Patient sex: M
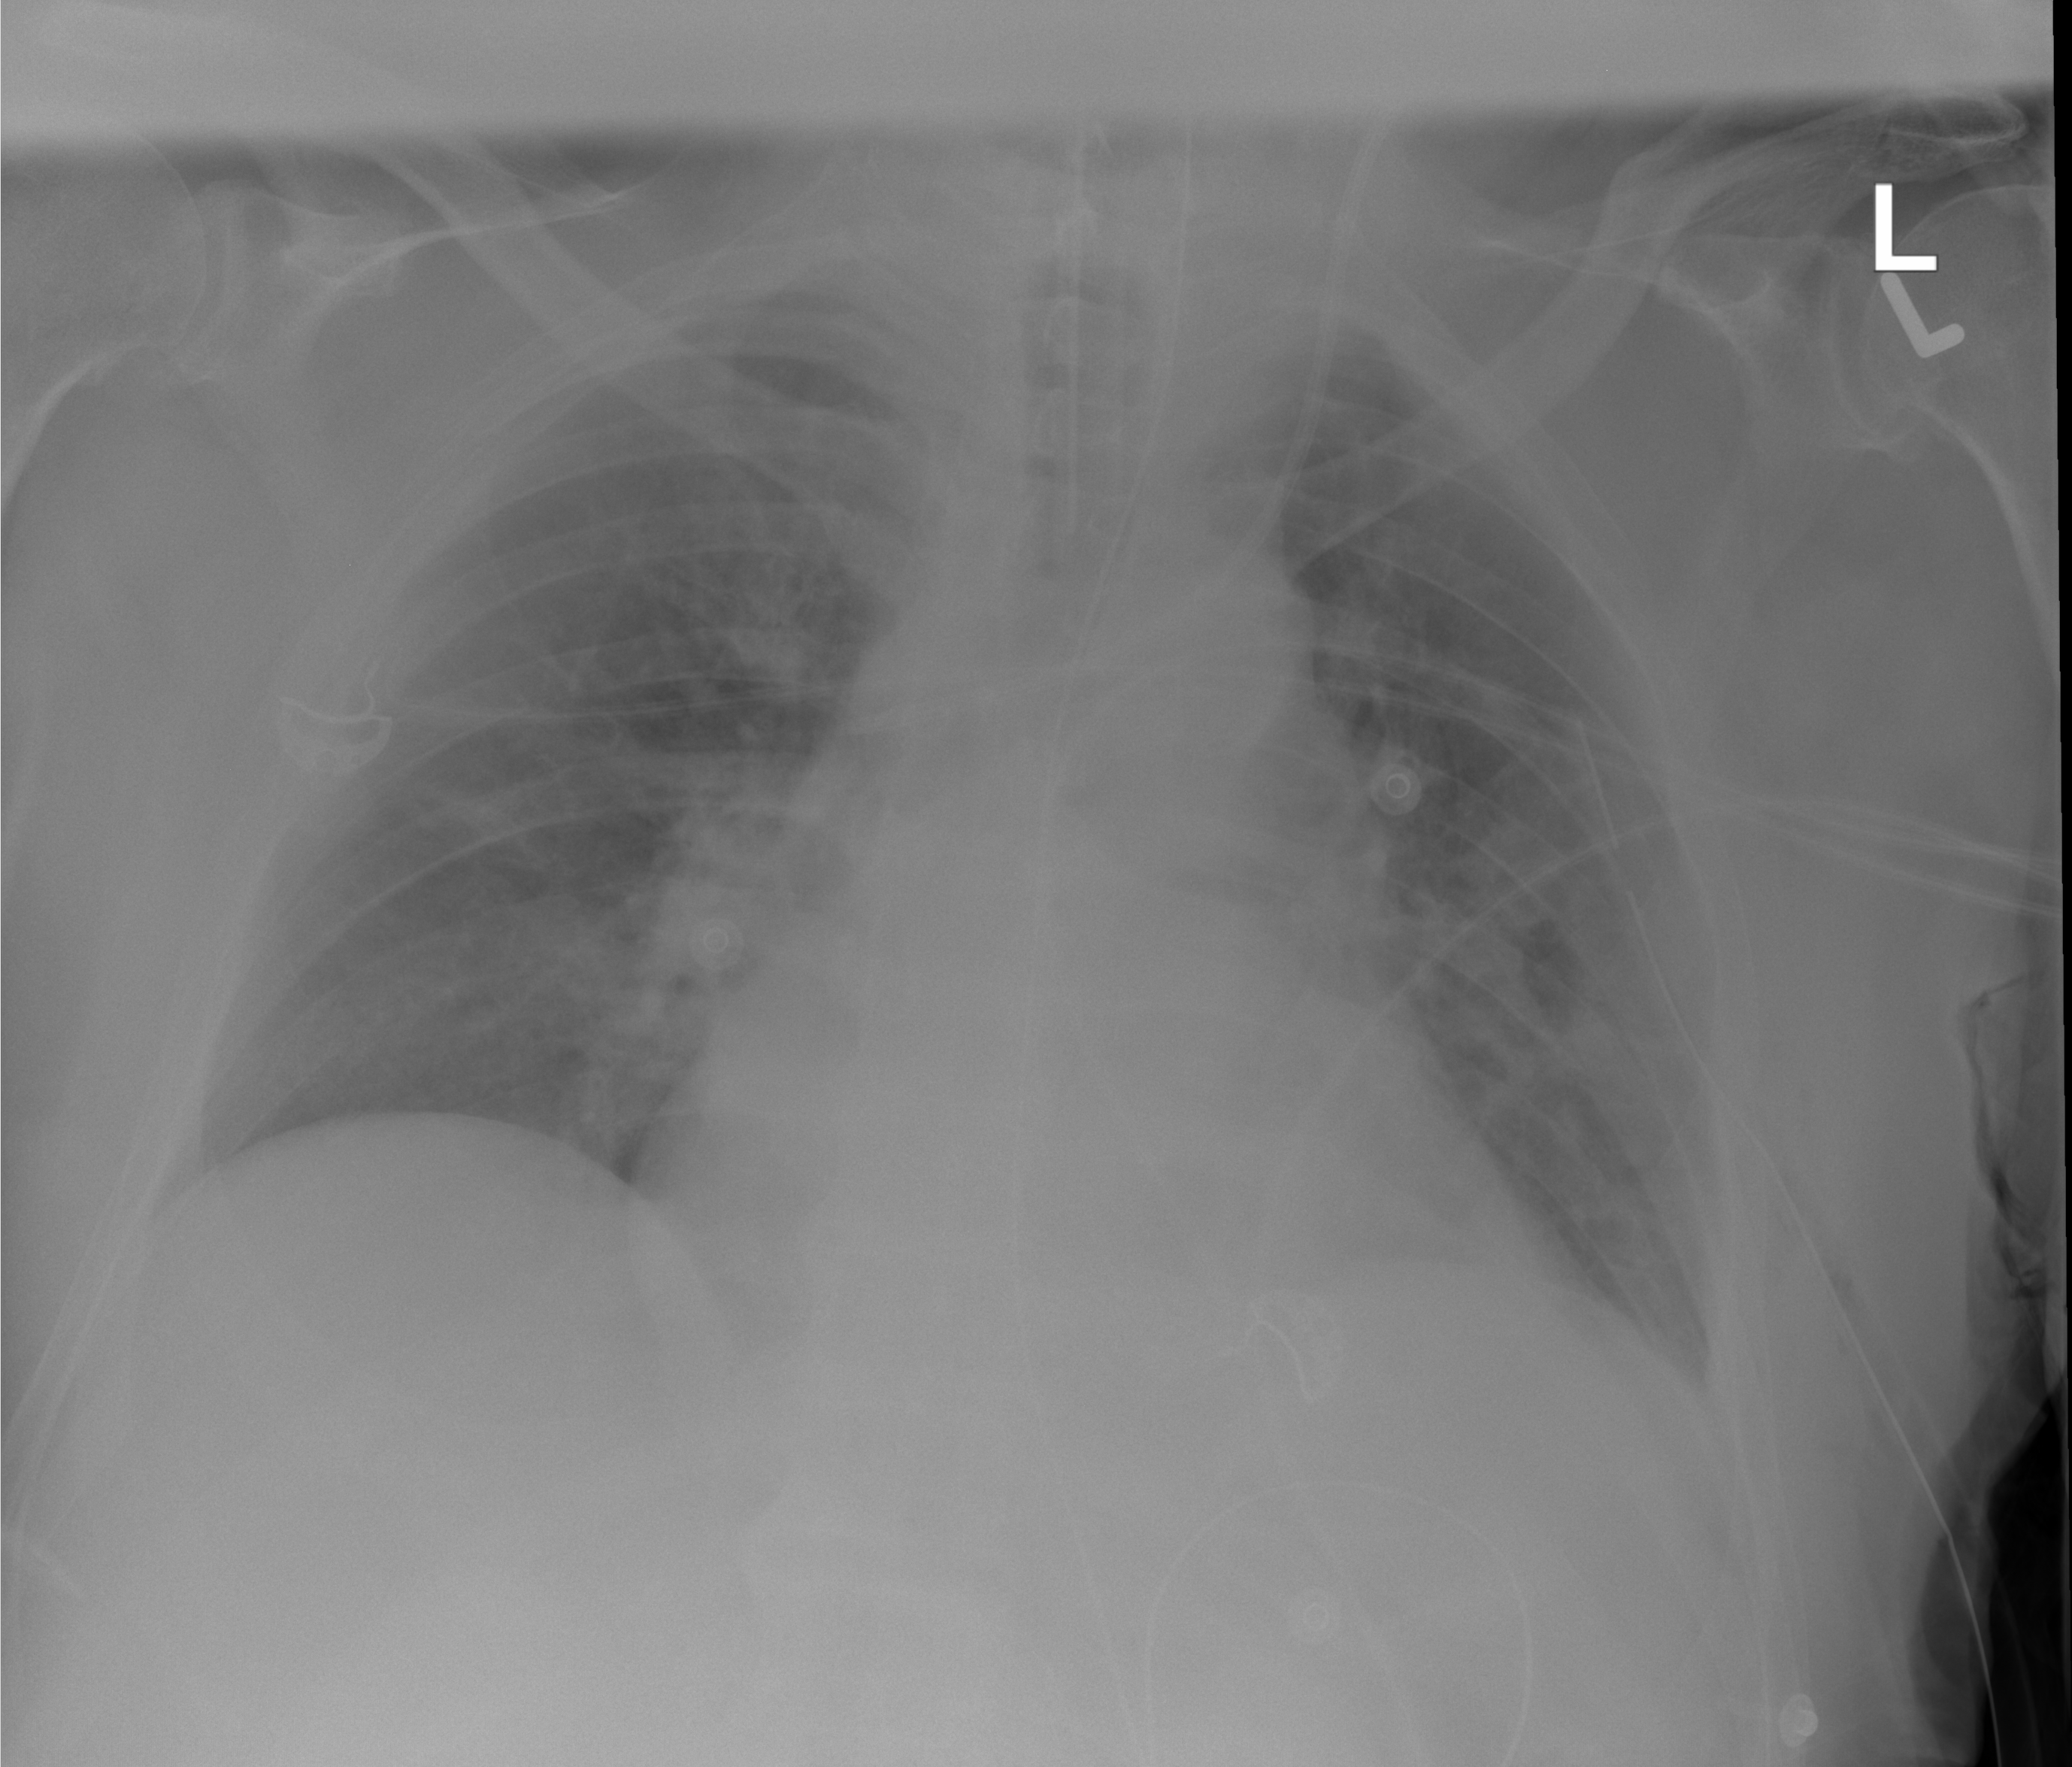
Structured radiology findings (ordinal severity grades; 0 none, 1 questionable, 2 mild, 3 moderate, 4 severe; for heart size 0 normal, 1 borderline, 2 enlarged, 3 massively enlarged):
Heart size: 2
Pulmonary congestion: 2
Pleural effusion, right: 0
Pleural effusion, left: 0
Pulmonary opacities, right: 0
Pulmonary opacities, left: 0
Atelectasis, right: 0
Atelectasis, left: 0